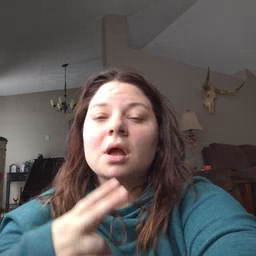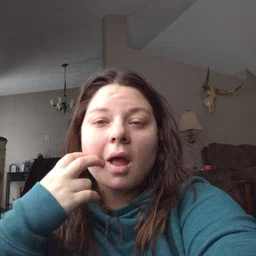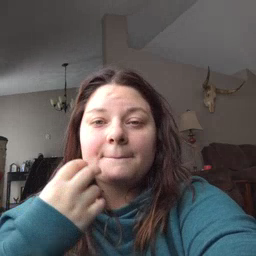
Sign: gum